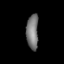
Tissue: lung
Cell type: Others
Senescence score: 0.2049
Nuclear area (px): 415
Mean DAPI intensity: 118.19